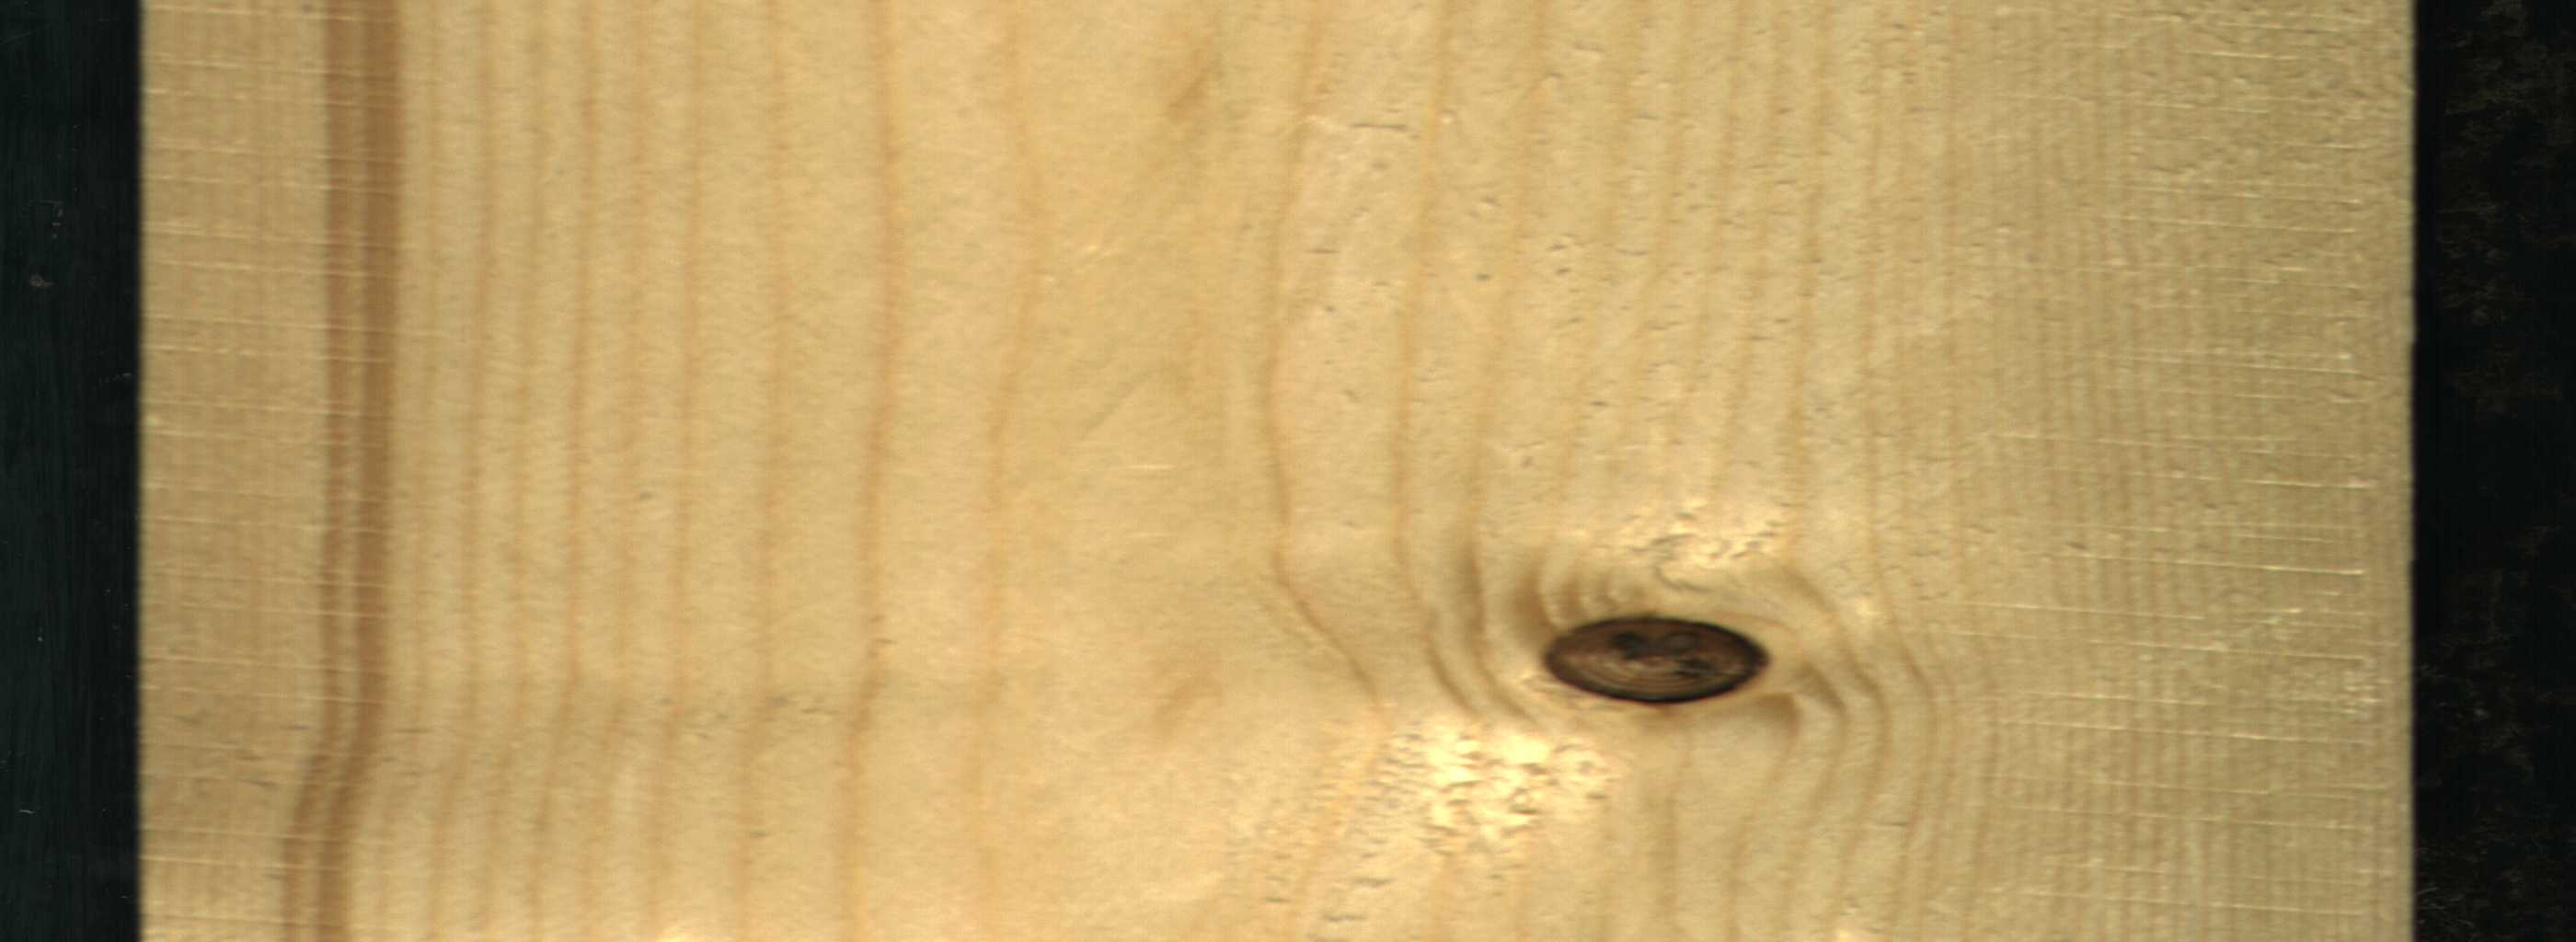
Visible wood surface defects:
Quartzity
Dead_Knot